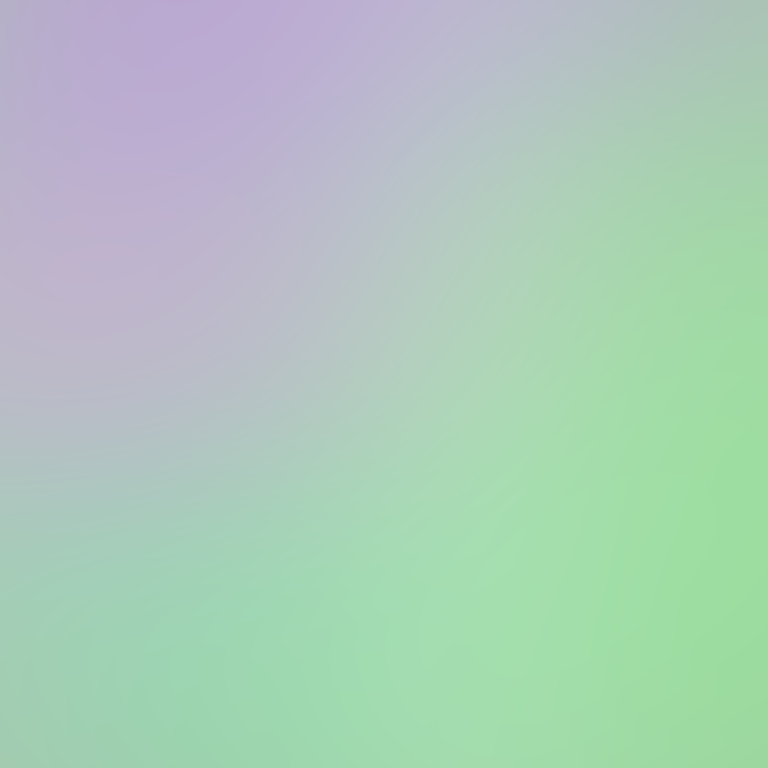
Abstract light effect, smooth gradient from soft lavender to gentle mint, serene atmosphere, diffuse light, no room, no furniture, no objects.